Field crop: maize
Growth stage: 2
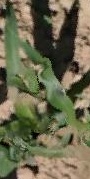
Species: maize